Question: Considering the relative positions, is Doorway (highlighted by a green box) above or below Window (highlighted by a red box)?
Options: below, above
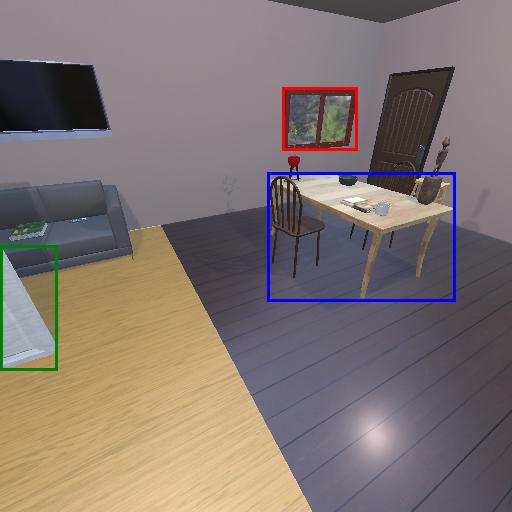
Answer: below